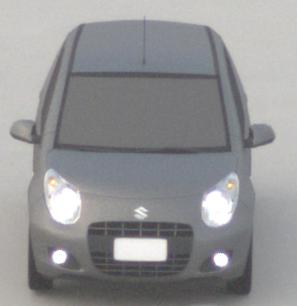
Make: Suzuki
Model: Alto 1.0
Detailed model: Alto (V)
Model produced from: 2011/02
Model produced until: 2011/03
Doors: 5
Color: gray
Road condition: dry road
Daytime: morning or afternoon
Contrast: low contrast